Aerial crown-view tile of a tropical tree (Barro Colorado Island, Panama), acquired 20250715:
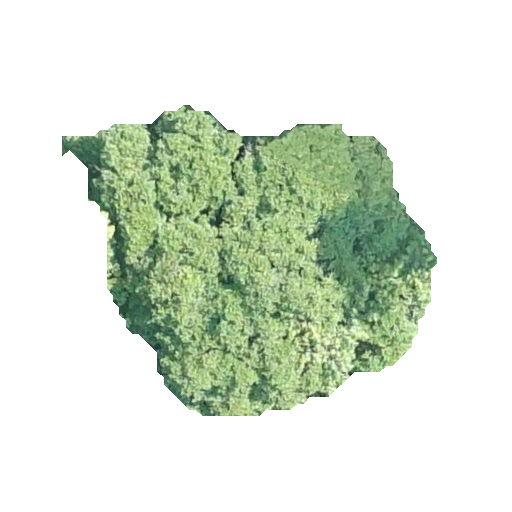
Species: Alseis blackiana
GBIF accepted scientific name: Alseis blackiana
Crown area: 117.901 m²